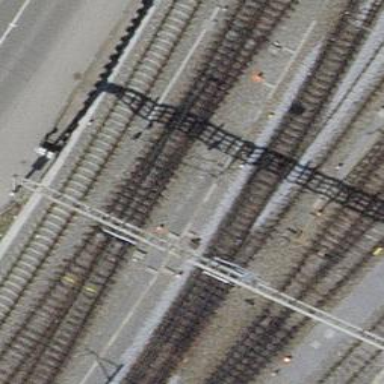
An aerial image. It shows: Rail siding with electrified contact lines.